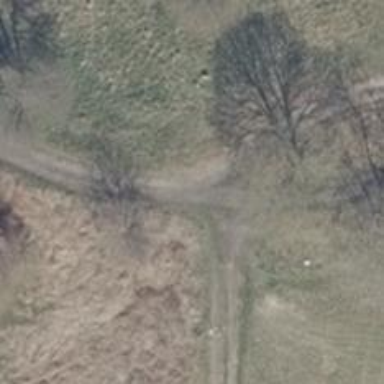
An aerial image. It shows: Grass track road with grade 5 tracktype.